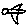
Label: bird